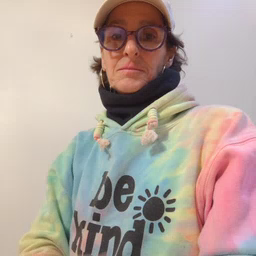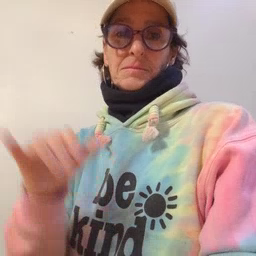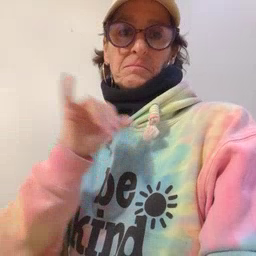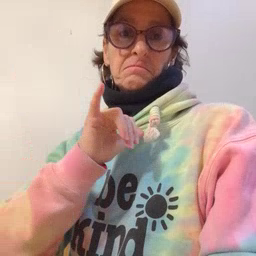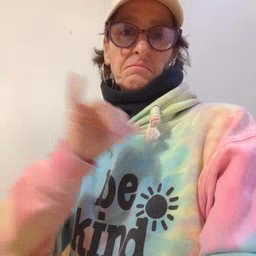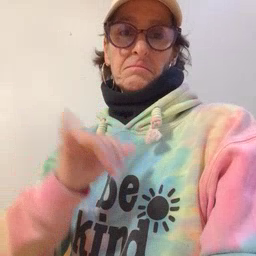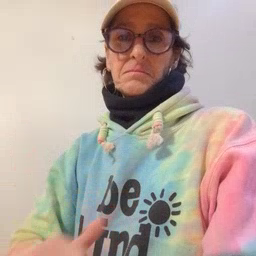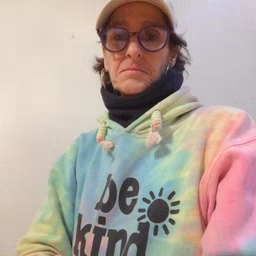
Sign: same